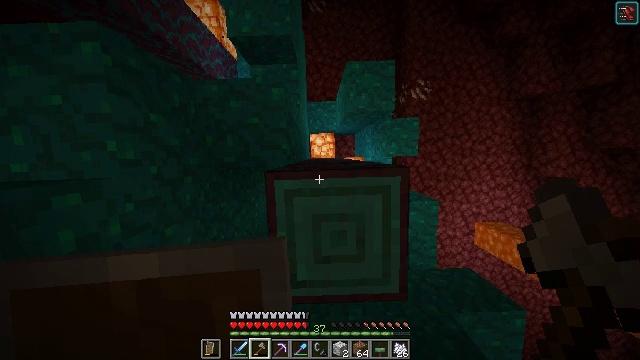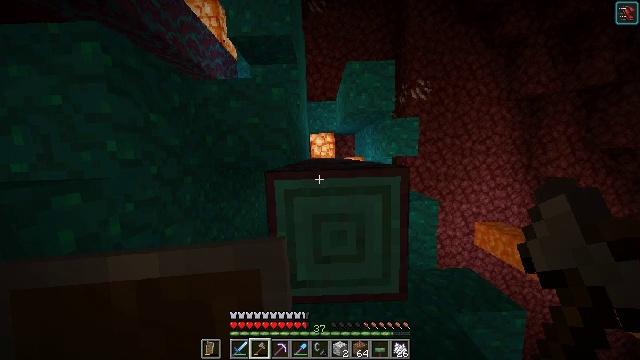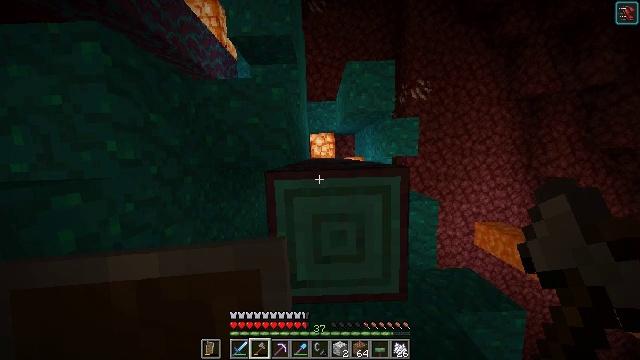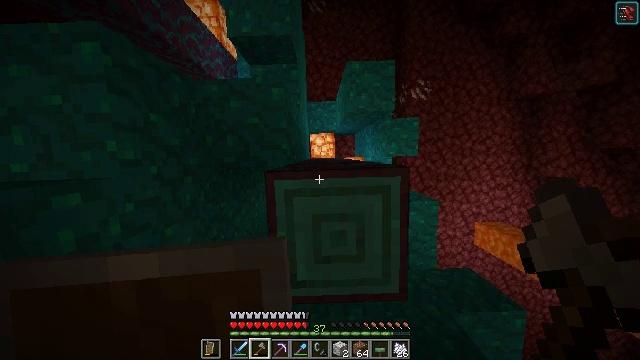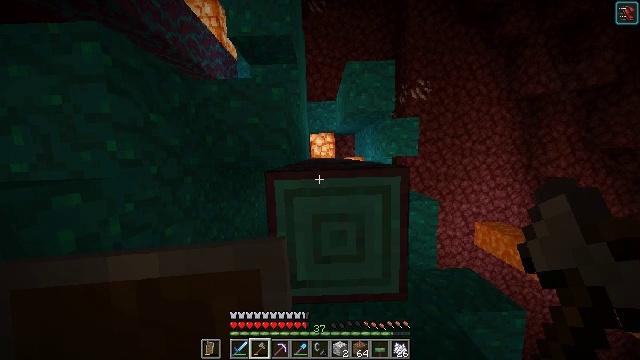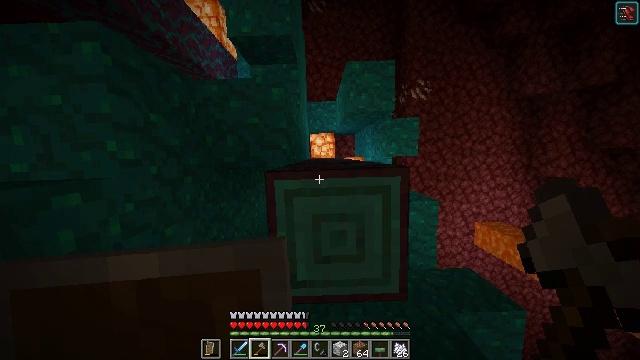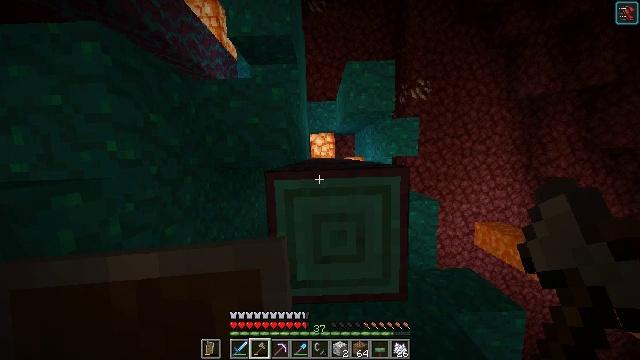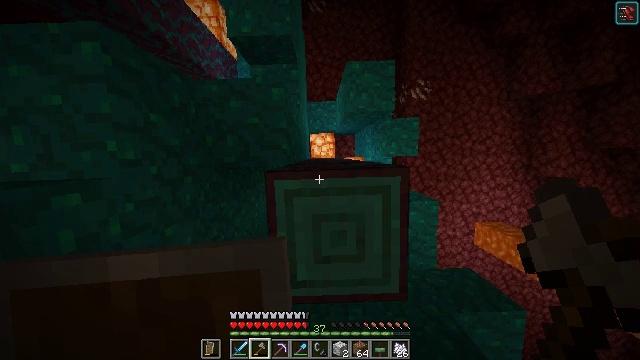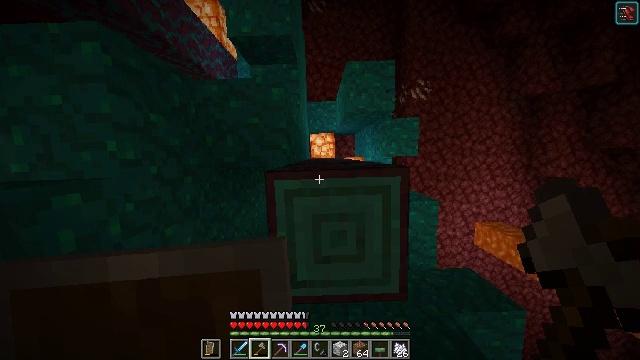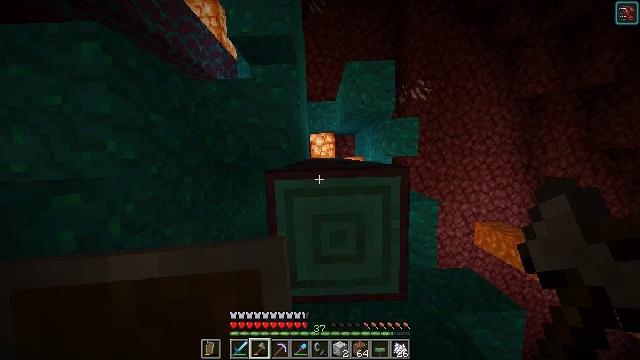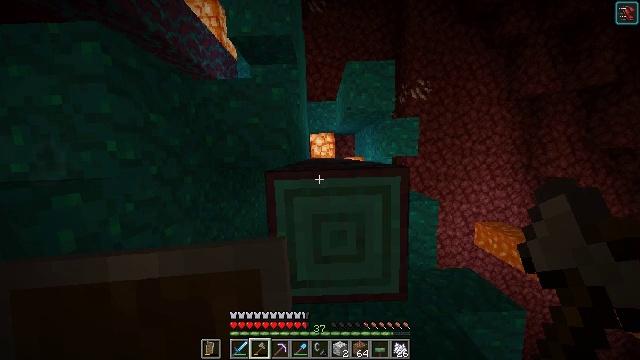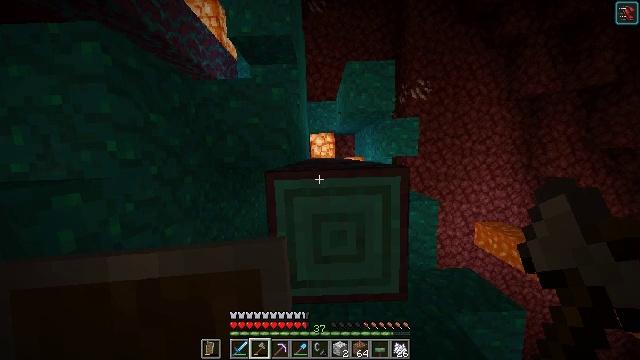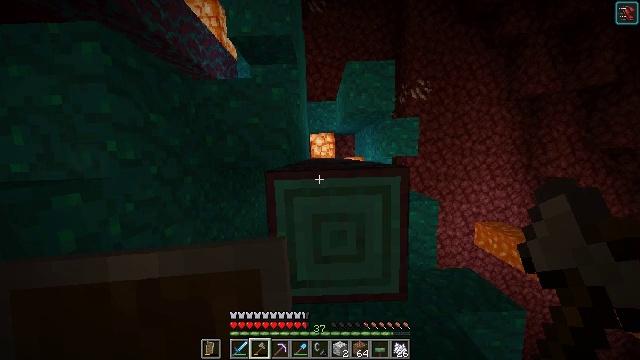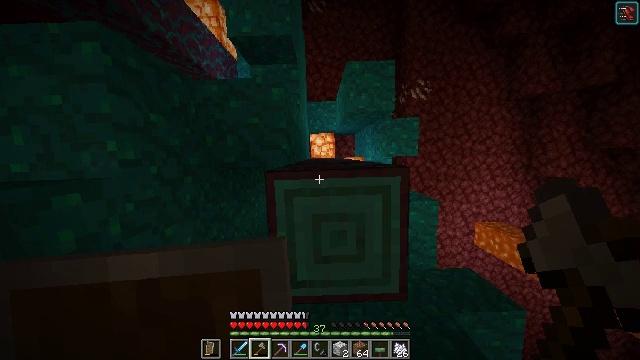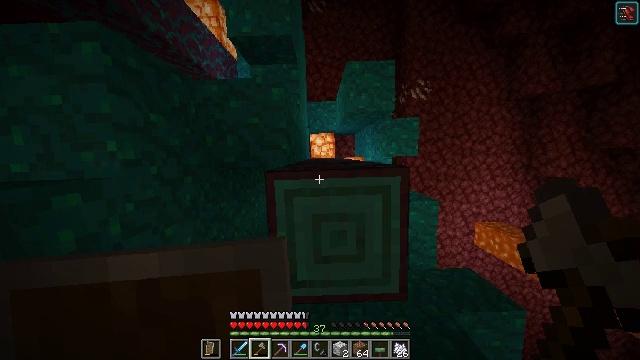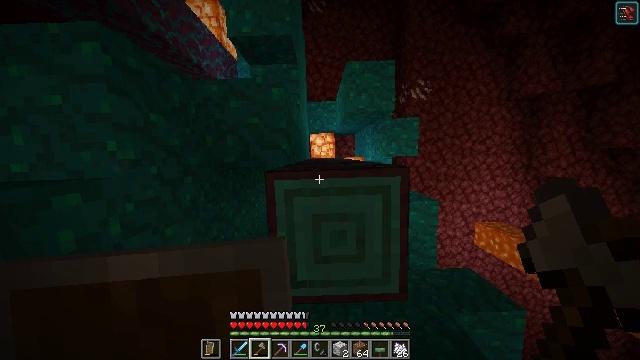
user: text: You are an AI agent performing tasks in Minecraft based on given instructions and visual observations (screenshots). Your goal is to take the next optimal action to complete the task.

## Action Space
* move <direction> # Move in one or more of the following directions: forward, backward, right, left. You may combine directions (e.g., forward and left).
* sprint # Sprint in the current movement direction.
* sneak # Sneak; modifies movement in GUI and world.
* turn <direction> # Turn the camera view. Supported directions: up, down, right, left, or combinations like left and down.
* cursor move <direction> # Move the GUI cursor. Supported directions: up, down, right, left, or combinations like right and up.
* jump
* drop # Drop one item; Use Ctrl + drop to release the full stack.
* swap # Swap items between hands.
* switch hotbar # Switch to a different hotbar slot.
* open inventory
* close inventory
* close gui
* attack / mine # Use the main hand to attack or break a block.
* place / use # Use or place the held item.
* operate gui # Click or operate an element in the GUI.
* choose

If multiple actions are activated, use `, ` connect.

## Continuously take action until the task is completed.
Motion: motion action
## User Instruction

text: Mine the warped stem in the Nether.
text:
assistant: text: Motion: no_op
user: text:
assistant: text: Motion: no_op
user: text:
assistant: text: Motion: no_op
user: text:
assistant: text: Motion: no_op
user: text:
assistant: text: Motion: no_op
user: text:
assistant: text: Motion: no_op
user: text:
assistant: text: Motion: no_op
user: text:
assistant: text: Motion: no_op
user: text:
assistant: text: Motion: no_op
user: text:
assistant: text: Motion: no_op
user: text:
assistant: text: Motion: no_op
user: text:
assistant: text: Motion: no_op
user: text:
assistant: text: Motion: no_op
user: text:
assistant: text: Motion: no_op
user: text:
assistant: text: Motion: no_op
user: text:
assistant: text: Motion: no_op
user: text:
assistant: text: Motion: no_op
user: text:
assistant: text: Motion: no_op
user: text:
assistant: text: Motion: no_op
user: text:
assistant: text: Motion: no_op
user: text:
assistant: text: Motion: no_op
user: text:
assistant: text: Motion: no_op
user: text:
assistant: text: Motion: no_op
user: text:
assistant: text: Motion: no_op
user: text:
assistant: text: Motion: no_op
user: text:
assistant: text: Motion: no_op
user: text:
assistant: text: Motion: no_op
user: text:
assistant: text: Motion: no_op
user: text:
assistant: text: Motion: no_op
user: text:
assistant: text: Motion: no_op